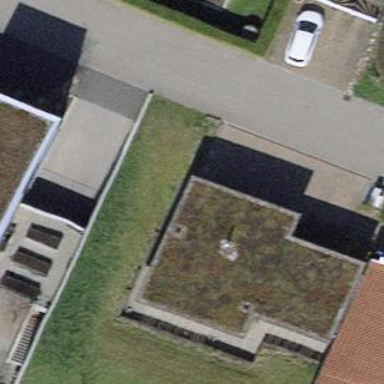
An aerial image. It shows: Garage.